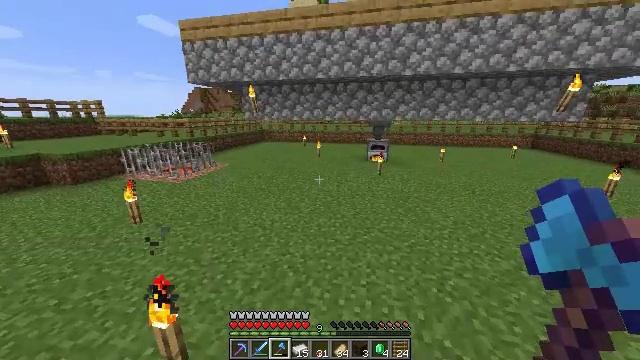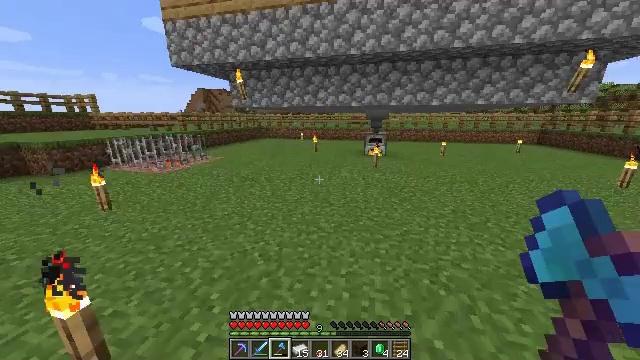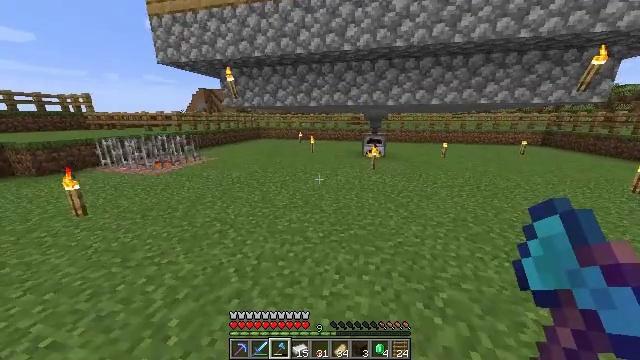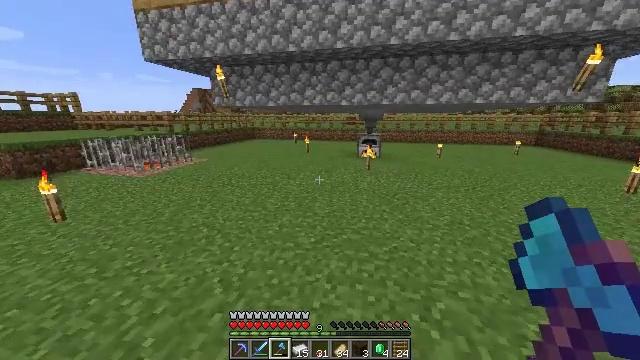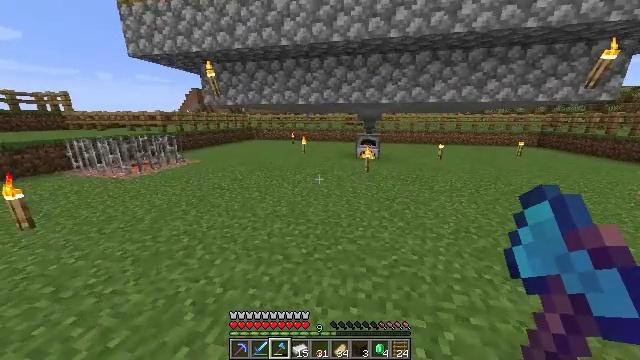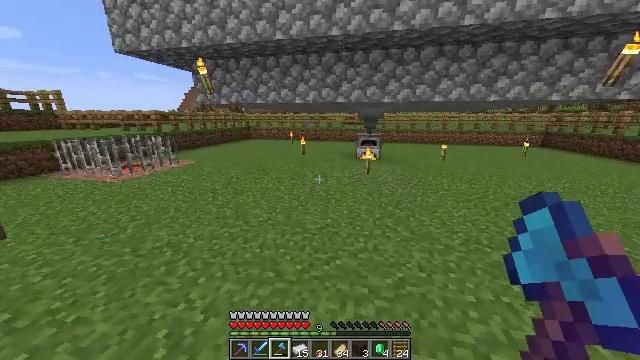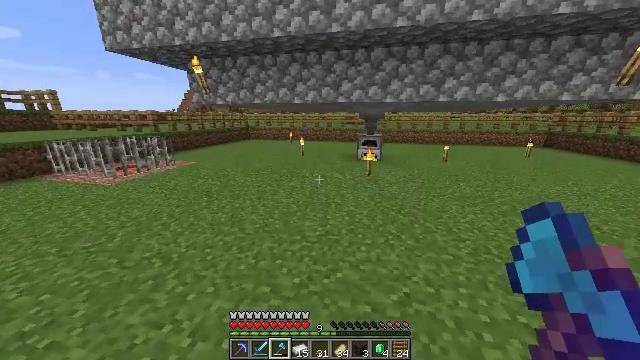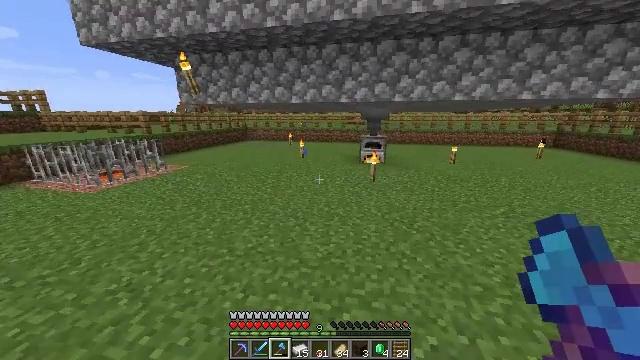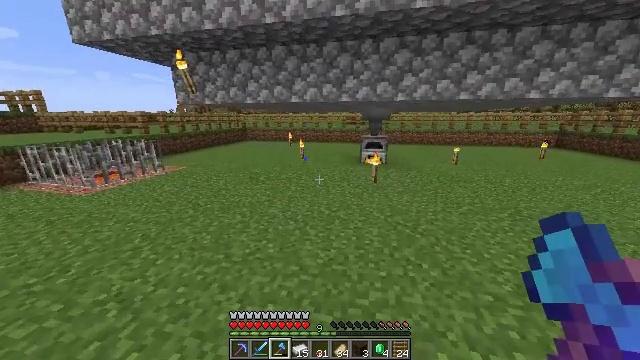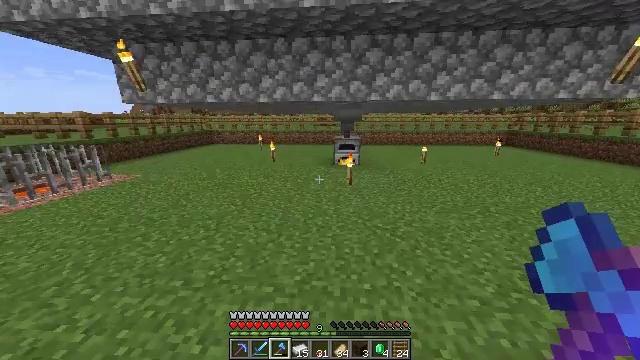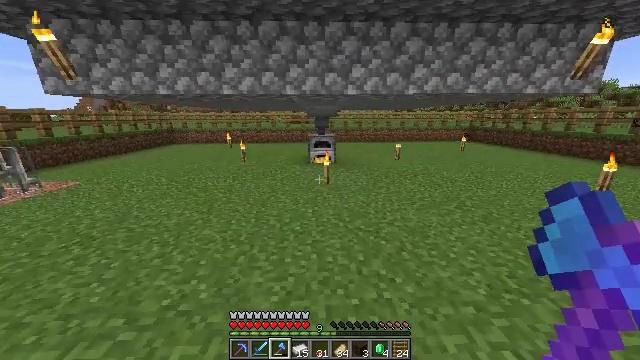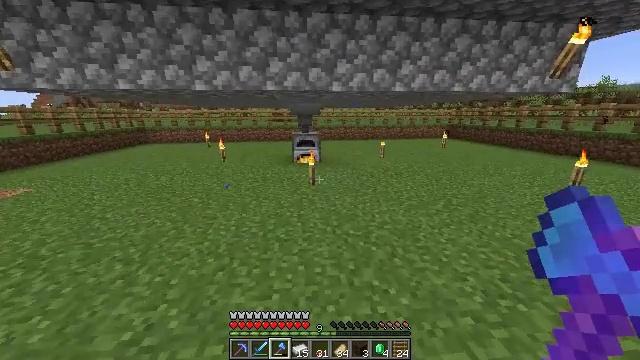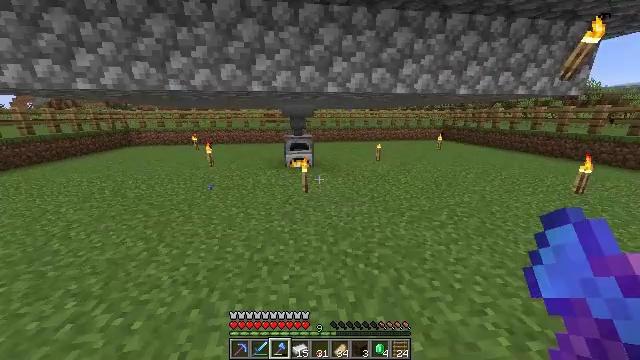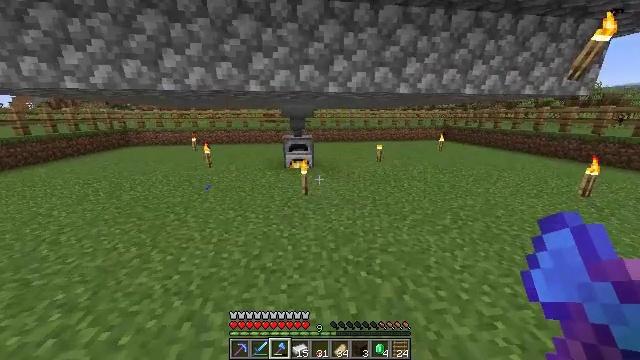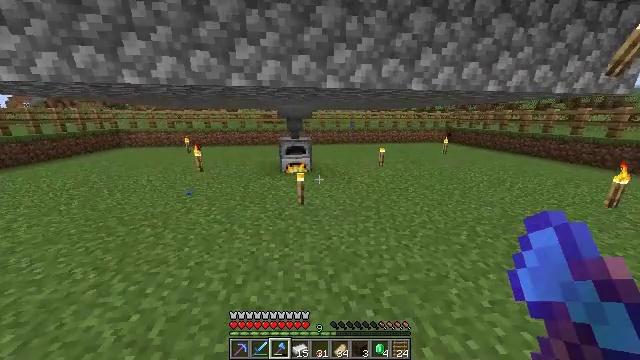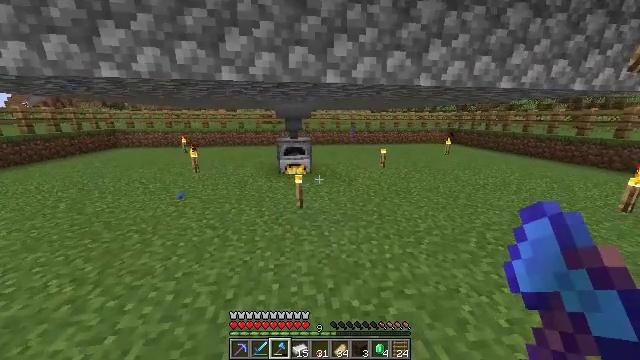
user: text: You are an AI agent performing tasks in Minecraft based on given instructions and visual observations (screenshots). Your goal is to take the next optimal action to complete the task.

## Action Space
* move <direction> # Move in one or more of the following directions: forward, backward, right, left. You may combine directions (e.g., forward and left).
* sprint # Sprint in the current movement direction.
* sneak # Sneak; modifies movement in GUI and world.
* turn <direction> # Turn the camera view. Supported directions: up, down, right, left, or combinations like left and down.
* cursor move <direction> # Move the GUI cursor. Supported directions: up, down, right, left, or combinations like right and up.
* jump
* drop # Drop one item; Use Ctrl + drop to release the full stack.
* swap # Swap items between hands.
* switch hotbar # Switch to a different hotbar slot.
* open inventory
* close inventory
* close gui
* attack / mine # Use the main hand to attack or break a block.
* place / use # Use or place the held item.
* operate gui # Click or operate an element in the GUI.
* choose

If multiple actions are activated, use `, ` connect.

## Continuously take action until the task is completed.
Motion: motion action
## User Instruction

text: Craft a green dye.
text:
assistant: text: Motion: move forward, sprint
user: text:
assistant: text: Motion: move forward, sprint
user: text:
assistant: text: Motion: move forward, turn right
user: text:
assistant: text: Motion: move forward
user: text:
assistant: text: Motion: move forward, sprint
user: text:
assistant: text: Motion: move forward, sprint
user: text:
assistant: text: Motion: move forward, sprint
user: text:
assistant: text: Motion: move forward, sprint
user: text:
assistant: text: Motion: move forward, sprint, turn right
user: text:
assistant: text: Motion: move forward, turn right
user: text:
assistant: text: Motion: move forward, turn right
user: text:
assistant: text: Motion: move forward, sprint, turn right
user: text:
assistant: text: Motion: move forward, sprint
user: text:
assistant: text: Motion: move forward, sprint
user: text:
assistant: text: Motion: move forward
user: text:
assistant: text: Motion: move forward
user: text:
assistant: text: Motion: move forward
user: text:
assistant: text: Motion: move forward, sprint
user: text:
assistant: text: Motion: move forward, sprint
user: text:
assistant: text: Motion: move forward, sprint
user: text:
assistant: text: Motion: move forward, sprint, turn left
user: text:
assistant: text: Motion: move forward, turn left
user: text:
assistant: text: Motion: move forward, turn left
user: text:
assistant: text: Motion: move forward, turn left
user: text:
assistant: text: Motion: move forward, turn left and down
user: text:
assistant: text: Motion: move forward, turn down
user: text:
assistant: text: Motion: move forward, turn down
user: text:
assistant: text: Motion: move forward, turn down
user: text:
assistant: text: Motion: move forward, turn down
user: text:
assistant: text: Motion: turn down